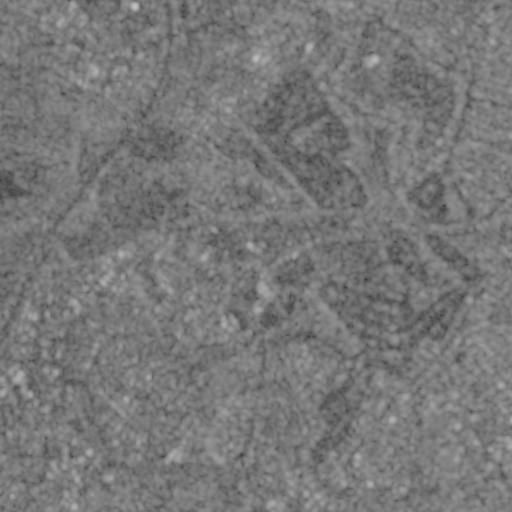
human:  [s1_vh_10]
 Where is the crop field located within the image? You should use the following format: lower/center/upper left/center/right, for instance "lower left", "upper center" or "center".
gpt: The crop field is located in the center right of the image.
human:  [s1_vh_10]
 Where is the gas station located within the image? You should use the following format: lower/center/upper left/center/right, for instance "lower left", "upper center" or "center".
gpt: The gas station is located in the lower right of the image.
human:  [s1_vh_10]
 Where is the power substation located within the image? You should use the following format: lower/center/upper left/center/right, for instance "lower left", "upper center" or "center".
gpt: The power substation is located in the lower left of the image.
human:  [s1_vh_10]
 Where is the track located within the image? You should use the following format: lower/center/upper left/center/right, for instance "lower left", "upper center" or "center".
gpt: The track is located in the center of the image.
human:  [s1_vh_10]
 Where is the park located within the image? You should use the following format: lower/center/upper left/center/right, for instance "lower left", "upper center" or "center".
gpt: There is no park in the image.

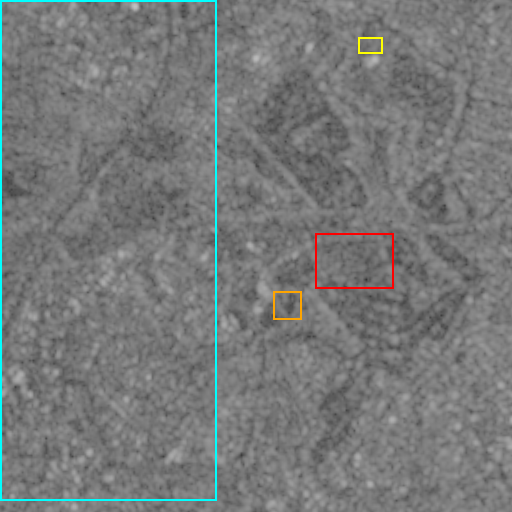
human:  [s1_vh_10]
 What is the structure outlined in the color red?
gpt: The structure outlined in red is a crop field.
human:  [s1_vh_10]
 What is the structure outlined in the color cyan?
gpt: The structure outlined in cyan is a park.
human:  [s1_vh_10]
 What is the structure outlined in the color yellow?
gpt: The structure outlined in yellow is a parking lot.
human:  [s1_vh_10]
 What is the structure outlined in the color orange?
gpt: The structure outlined in orange is a track.
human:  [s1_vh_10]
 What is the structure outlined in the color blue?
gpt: There is no blue outline.